Question: my view are fill in back of Navigationbar how can i make it continuous at the buttom of it.
here is my code
'''
WebViewController *webViewController = [[WebViewController alloc] initWithNibName:@"WebController" bundle:nil];
[[self navigationController] pushViewController:webViewController animated:YES];
[webViewController release];
'''

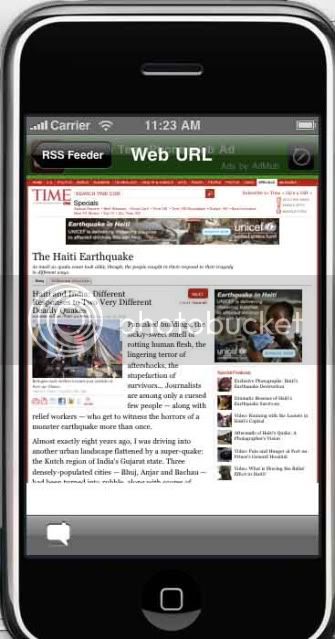
Answer: It looks like it resized properly, but the origin is off. You should try setting the frame of the WebViewController's view:
'''
CGRect frame = webViewController.view.frame;
frame.origin.x = 0;
frame.origin.y = 0;
[webViewController.view setFrame:frame];
'''